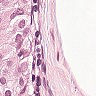
Metastatic tissue present: yes